Question: This code plots a simple XYLine Chart
'''
import javafx.application.Application;
import javafx.event.EventHandler;
import javafx.scene.Scene;
import javafx.scene.chart.CategoryAxis;
import javafx.scene.chart.LineChart;
import javafx.scene.chart.NumberAxis;
import javafx.scene.chart.XYChart;
import javafx.scene.input.MouseEvent;
import javafx.scene.layout.BorderPane;
import javafx.stage.Stage;
public class XyChart extends Application {
@Override
public void start(Stage stage) {
stage.setTitle("Line plot");
final CategoryAxis xAxis = new CategoryAxis();
final NumberAxis yAxis = new NumberAxis(1, 21,0.1);
yAxis.setTickUnit(1);
yAxis.setPrefWidth(35);
yAxis.setMinorTickCount(10);
yAxis.setTickLabelFormatter(new NumberAxis.DefaultFormatter(yAxis){
@Override
public String toString(Number object){
String label;
label = String.format("%7.2f", object.floatValue());
return label;
}
});
final LineChart<String, Number>lineChart = new LineChart<String, Number>(xAxis, yAxis);
lineChart.setCreateSymbols(false);
lineChart.setAlternativeRowFillVisible(false);
lineChart.setLegendVisible(false);
XYChart.Series series1 = new XYChart.Series();
series1.getData().add(new XYChart.Data("Jan", 1));
series1.getData().add(new XYChart.Data("Feb", 4));
series1.getData().add(new XYChart.Data("Mar", 2.5));
series1.getData().add(new XYChart.Data("Apr", 5));
series1.getData().add(new XYChart.Data("May", 6));
series1.getData().add(new XYChart.Data("Jun", 8));
series1.getData().add(new XYChart.Data("Jul", 12));
series1.getData().add(new XYChart.Data("Aug", 8));
series1.getData().add(new XYChart.Data("Sep", 11));
series1.getData().add(new XYChart.Data("Oct", 13));
series1.getData().add(new XYChart.Data("Nov", 10));
series1.getData().add(new XYChart.Data("Dec", 20));
BorderPane pane = new BorderPane();
pane.setCenter(lineChart);
Scene scene = new Scene(pane, 800, 600);
lineChart.setAnimated(false);
lineChart.getData().addAll(series1);
stage.setScene(scene);
stage.show();
}
public static void main(String[] args) {
launch(args);
}
}
'''
I would like to draw arrows on the chart by left mouse click pressed and moved, such as this example

How to do this?
Thanks all.
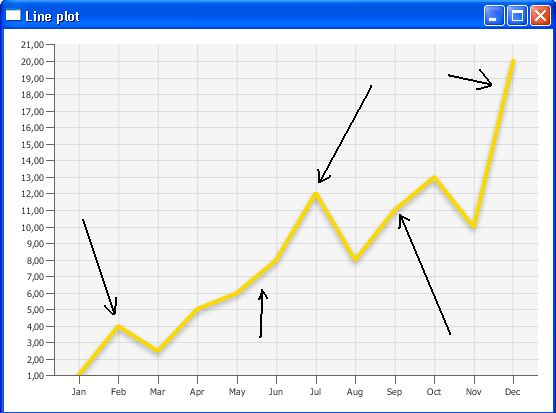
Answer: You can add mouse handlers to the border pane and draw the arrow when the mouse moves.
There might be better ways, but this is what I came up with:
Add mouse handler to your border pane:
'''
MouseHandler mh = new MouseHandler( pane );
pane.setOnMouseClicked( mh );
pane.setOnMouseMoved( mh );
'''
The handler class could be as follows:
'''
class MouseHandler implements EventHandler< MouseEvent > {
private boolean gotFirst = false;
private Line line, head1, head2;
private Pane pane;
private double x1, y1, x2, y2;
double phi = Math.toRadians( 40 );
double barb = 20;
public MouseHandler( Pane pane ) {
this.pane = pane;
}
@Override
public void handle( MouseEvent event ) {
if( event.getEventType() == MouseEvent.MOUSE_CLICKED ) {
if( !gotFirst ) {
x1 = x2 = event.getX();
y1 = y2 = event.getY();
line = new Line( x1, y1, x2, y2 );
head1 = new Line( x2, y2, x2, y2 );
head2 = new Line( x2, y2, x2, y2 );
pane.getChildren().add( line );
pane.getChildren().add( head1 );
pane.getChildren().add( head2 );
gotFirst = true;
} else {
line = null;
gotFirst = false;
}
} else {
if( line != null ) {
x2 = event.getX();
y2 = event.getY();
// update line
line.setEndX( x2 );
line.setEndY( y2 );
// draw head
// http://www.coderanch.com/t/340443/GUI/java/Draw-arrow-head-end-line
double dx = x2 - x1;
double dy = y2 - y1;
double theta = Math.atan2( dy, dx );
double x, y, rho = theta + phi;
x = x2 - barb * Math.cos( rho );
y = y2 - barb * Math.sin( rho );
head1.setStartX( x2 );
head1.setStartY( y2 );
head1.setEndX( x );
head1.setEndY( y );
rho = theta - phi;
x = x2 - barb * Math.cos( rho );
y = y2 - barb * Math.sin( rho );
head2.setStartX( x2 );
head2.setStartY( y2 );
head2.setEndX( x );
head2.setEndY( y );
}
}
}
}
'''